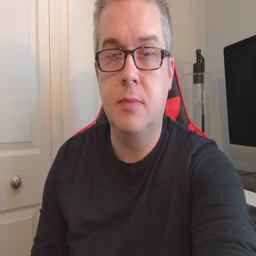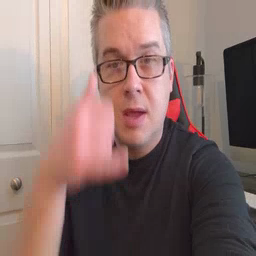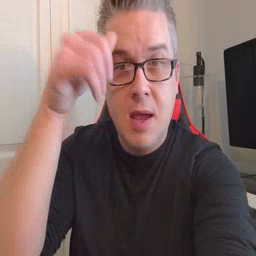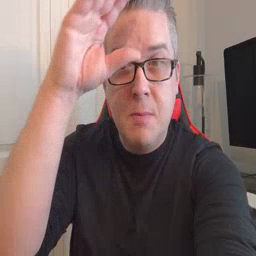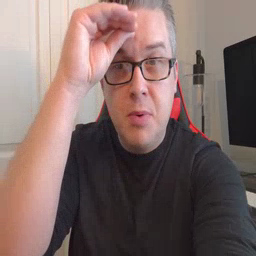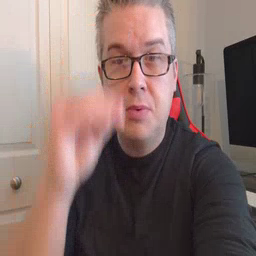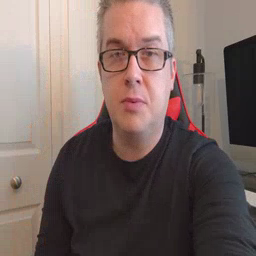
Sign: cowboy